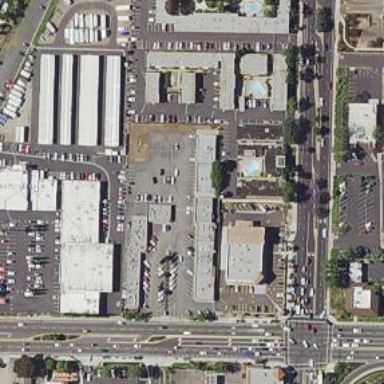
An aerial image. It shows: Retail area.